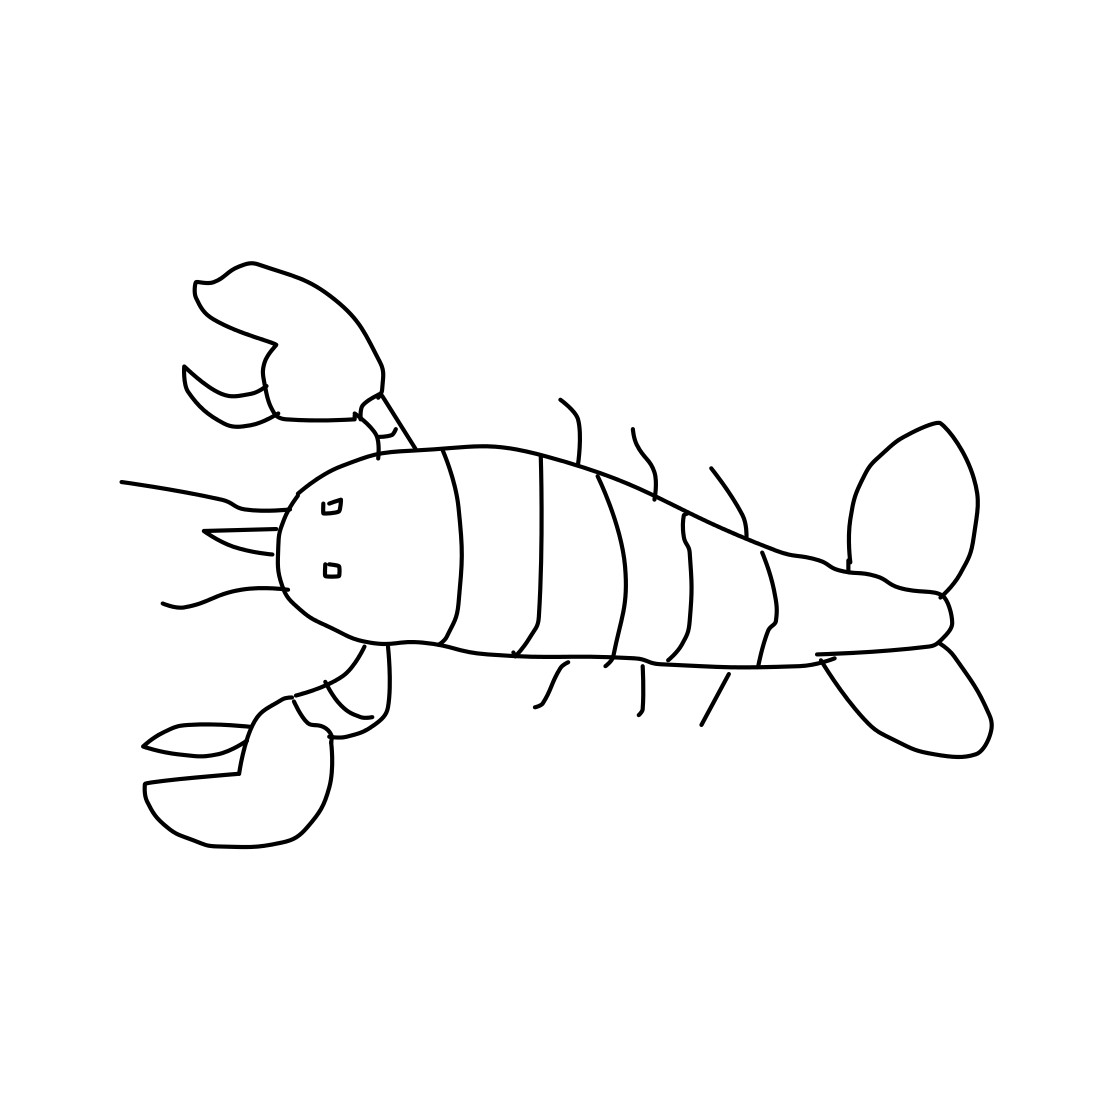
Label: lobster